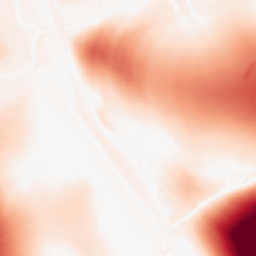
Category: morphological
Decomposition family: morphological
Decomposition parameters: operation: opening
size: 100
Upsampling method: area
Upsampling parameters: scale: 2
Upsampling scale: 2